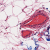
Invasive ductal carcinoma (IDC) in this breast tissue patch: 0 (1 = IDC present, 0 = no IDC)